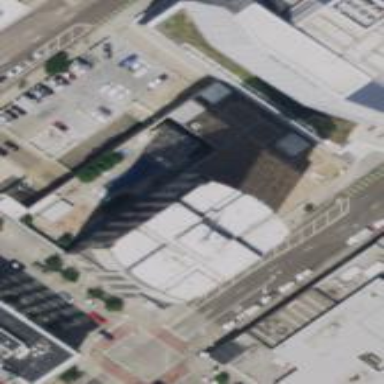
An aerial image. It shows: Brown building with brown roof.